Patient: sex M, age 47
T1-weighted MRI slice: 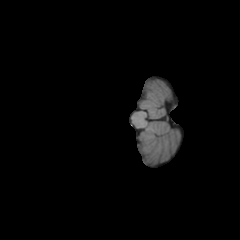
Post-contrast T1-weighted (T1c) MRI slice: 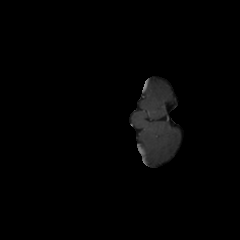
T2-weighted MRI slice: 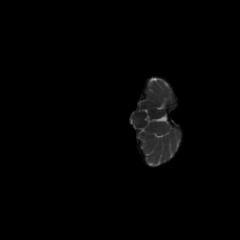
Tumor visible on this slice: no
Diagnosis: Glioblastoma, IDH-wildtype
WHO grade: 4